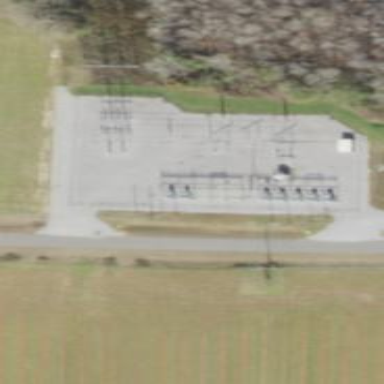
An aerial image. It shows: Distribution power substation secured by fence.